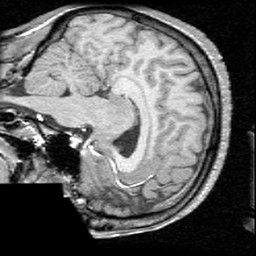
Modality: T1w
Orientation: sagittal
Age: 20
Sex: male